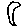
Label: moon